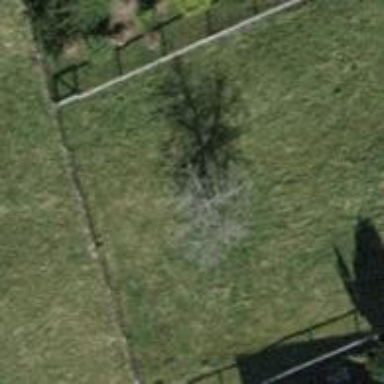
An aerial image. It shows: Beautiful tree in nature.